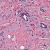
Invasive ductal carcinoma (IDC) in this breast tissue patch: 1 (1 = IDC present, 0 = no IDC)